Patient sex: M
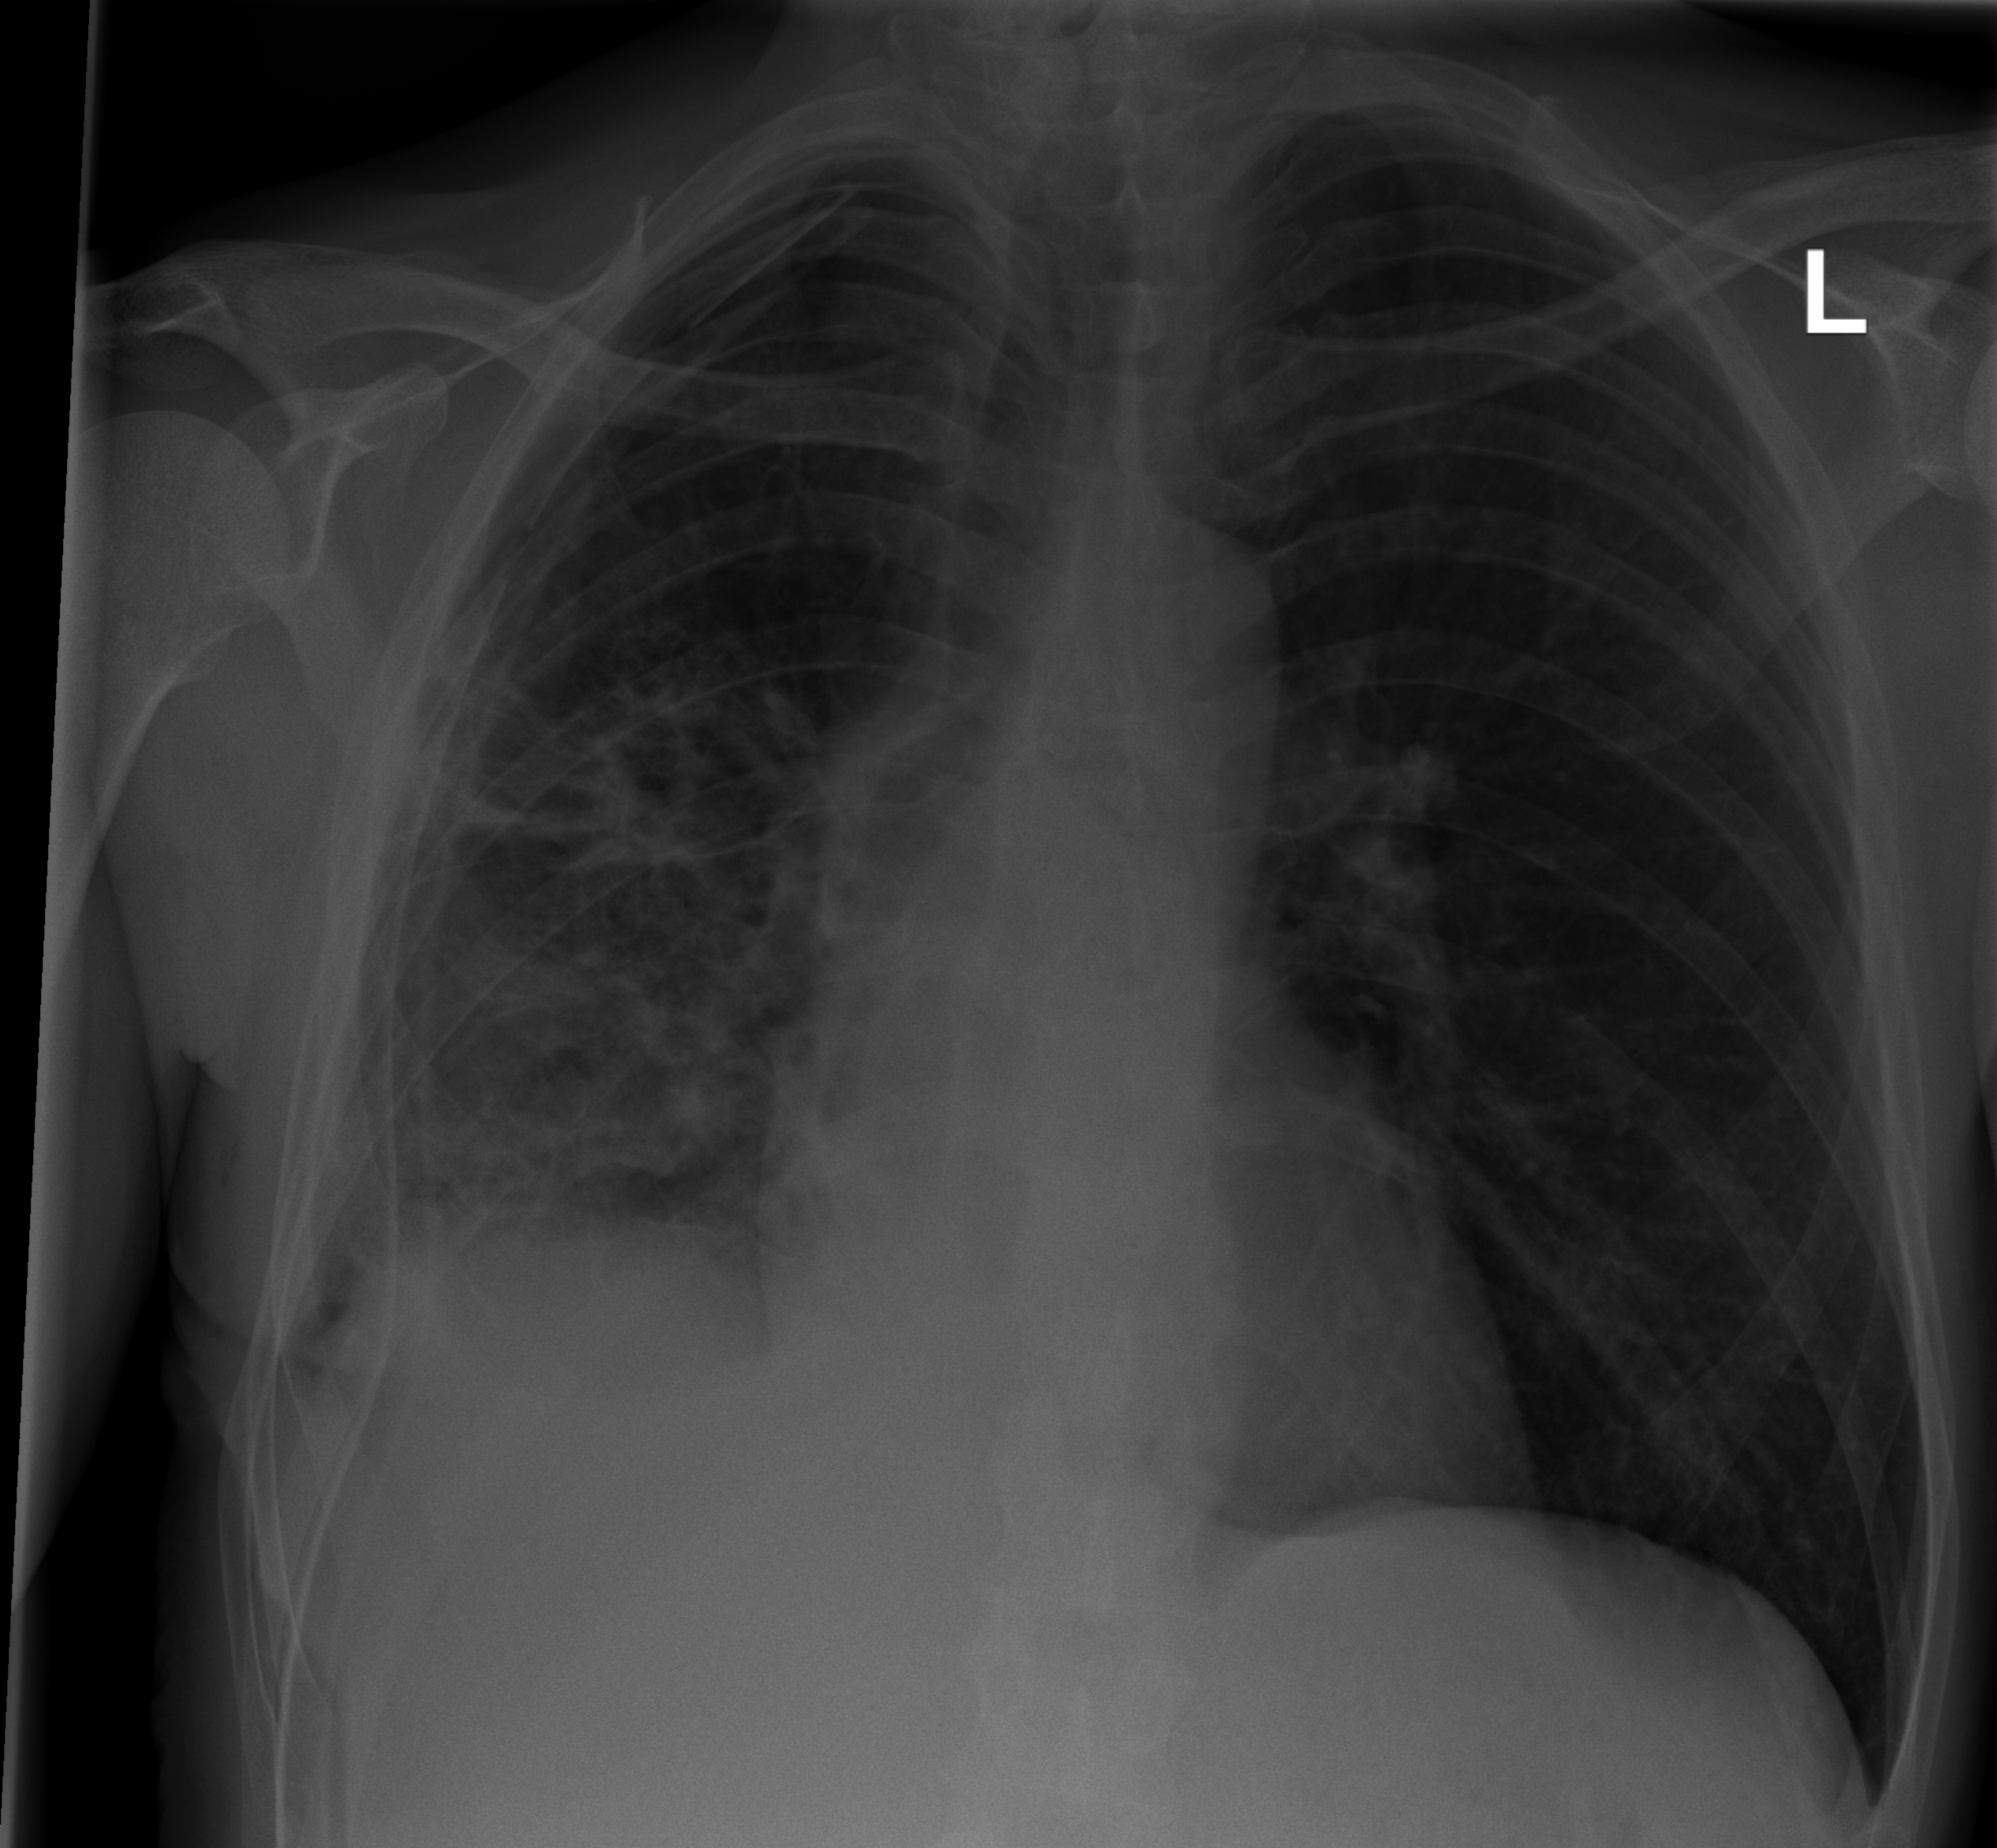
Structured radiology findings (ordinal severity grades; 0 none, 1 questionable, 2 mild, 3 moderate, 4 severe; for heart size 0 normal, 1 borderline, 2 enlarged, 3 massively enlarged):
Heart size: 0
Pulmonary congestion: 0
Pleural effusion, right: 2
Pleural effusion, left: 0
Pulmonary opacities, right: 2
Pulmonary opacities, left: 0
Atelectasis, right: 2
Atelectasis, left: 0